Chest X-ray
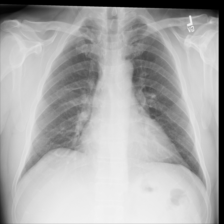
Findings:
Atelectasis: negative
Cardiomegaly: positive
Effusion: negative
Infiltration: negative
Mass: negative
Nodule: negative
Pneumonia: negative
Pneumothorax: negative
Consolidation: negative
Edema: negative
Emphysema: negative
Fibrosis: negative
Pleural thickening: negative
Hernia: negative